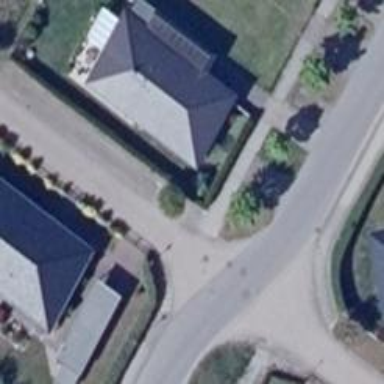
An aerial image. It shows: Sidewalk.